Question: I would like to add an existing folder to my 'F#.NET' project in Visual Studio Ultimate 2013.
Several Stackoverflow questions deal with the issue, most of them mentioning a mythical 'Show All Files' icon as a remedy at the top of Solution Explorer.
However, I do not have such an icon, nor can I conjure one. Whether I click on my Solution or my Project at hand, the top of Solution Explorer remains the same, both lacking a 'Show All Files':

I tried to implement <URL> to no avail - I still get the above Solution Explorer top.
Folder drag-and-drop won't work, nor any other tricks from Stackoverflow or the net, or the ones I tried to come up with...
Adding a folder to a project is truly the pinnacle of programming know-how, so I completely understand why Microsoft made it so extremely hard to achieve it in Visual Studio Ultimate 2013.
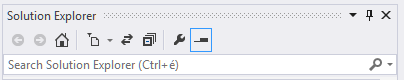
Answer: Possibly not the best answer, but in cases like this, if all else fails, edit the .proj file manually.